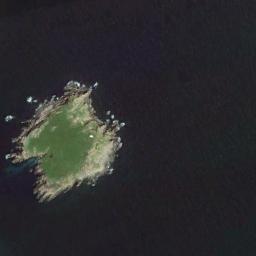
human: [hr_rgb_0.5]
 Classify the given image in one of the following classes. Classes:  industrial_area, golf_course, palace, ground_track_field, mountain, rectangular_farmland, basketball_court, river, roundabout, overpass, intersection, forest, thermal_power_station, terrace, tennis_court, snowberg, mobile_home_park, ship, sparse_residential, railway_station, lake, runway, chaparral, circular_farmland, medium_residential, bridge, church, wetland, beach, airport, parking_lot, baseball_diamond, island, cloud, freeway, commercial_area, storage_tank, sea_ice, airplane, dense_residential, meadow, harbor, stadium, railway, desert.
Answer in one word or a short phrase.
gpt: island